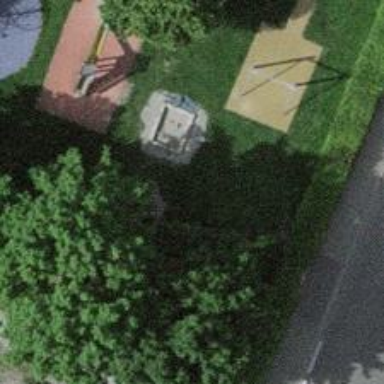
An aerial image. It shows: Playground area for leisure land.